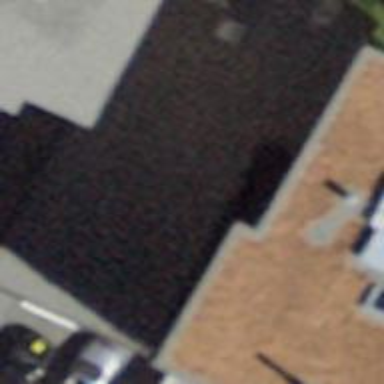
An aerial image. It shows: Flat-roofed building.